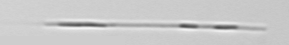
Label: Leptocylindrus